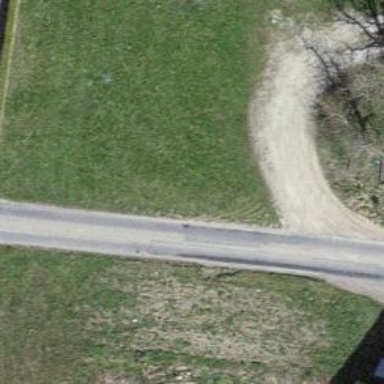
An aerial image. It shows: Unclassified road.